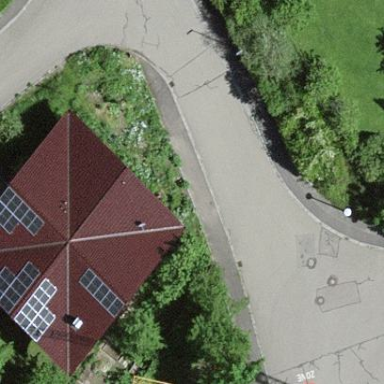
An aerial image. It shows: Simple and straightforward house.